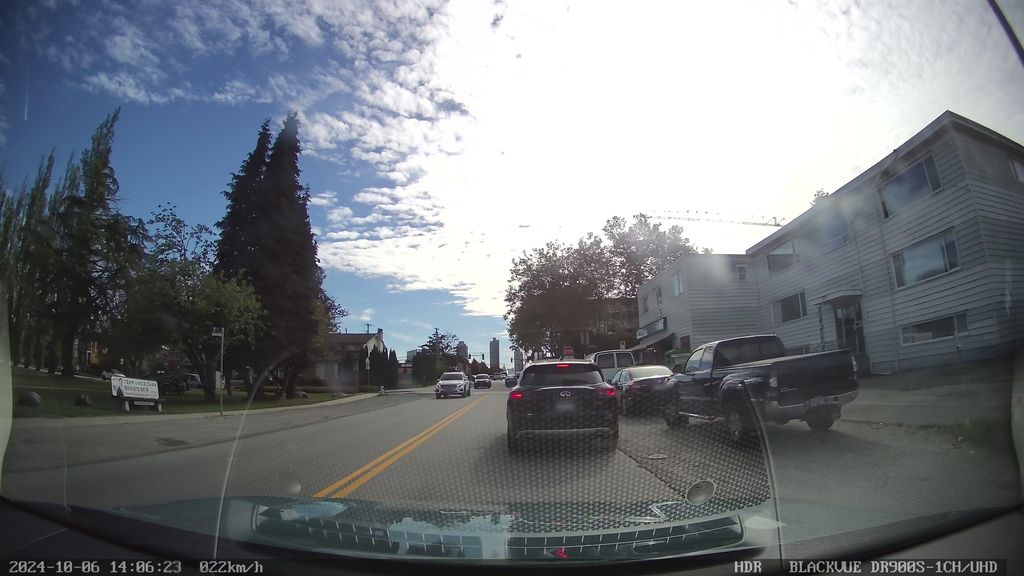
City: vancouver